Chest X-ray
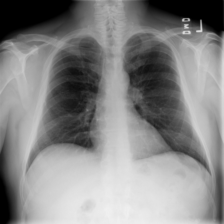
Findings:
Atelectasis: negative
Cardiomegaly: negative
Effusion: negative
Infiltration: negative
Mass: negative
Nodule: negative
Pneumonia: negative
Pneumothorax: negative
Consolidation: negative
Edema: negative
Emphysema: negative
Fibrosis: negative
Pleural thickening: negative
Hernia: negative